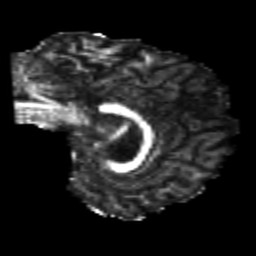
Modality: FA
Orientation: sagittal
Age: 22
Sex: female
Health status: healthy
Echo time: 0.074 s